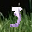
Label: 3